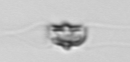
Label: Chaetoceros_didymus